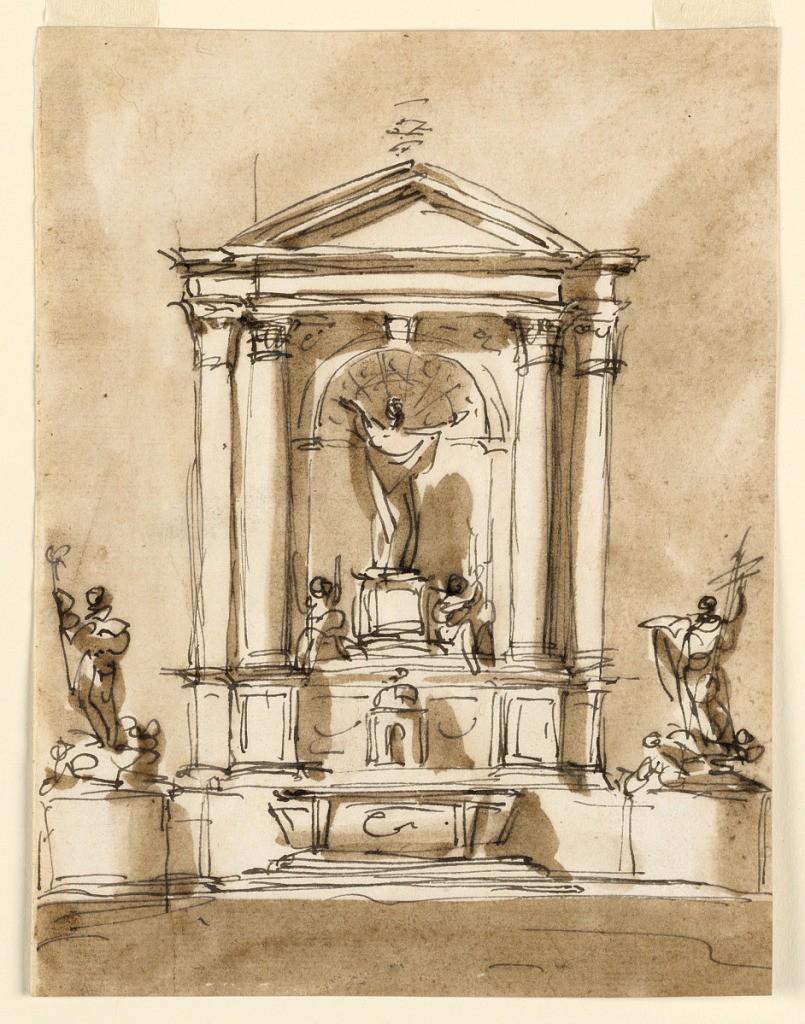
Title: Design for a Main Altar
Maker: Giuseppe Barberi, Italian, 1746–1809
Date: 1746-1809
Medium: Pen and brown ink, brush and brown wash on lined off-white laid paper
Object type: Drawing
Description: The retable has the shape of a niche, framed by two embedded columns and outside by two more at the ends of the receding backward part. The columns stand upon pedestals which in their turn stand upon a base. In front of the base is the mensa on top of a sepulchrum; in front of the frieze, below the niche, is the tabernacle. In the niche stands a figure with extended arms upon a pedestal beside which two angels sit. Laterally, the base ends with projecting round pedestals, either of them with a group consisting of a saint or an allegory, apparently upon clouds with cherubim or angels. Colored background.